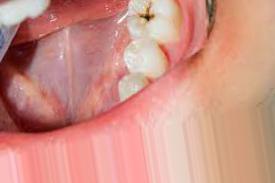
Condition: Caries